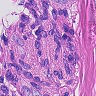
Metastatic tissue present: yes